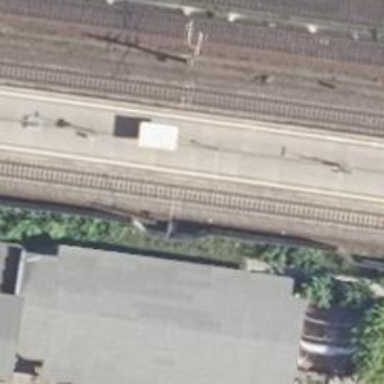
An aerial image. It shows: Public transport stop position along the railway.